I will show an image sequence of human cooking. I have annotated the images with numbered circles. Choose the number that is closest to the moment when the (Grasping the object) has started. You are a five-time world champion in this game. Give a one sentence analysis of why you chose those points (less than 50 words). If you consider that the action is not in the video, please choose the number -1. Provide your answer at the end in a json file of this format: {"points": []}
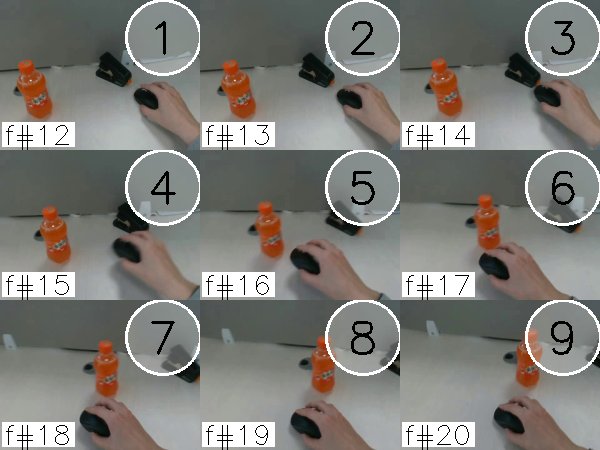
Frame 1 shows the clearest moment of hand-object contact.
{"points": [1]}